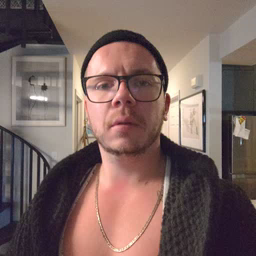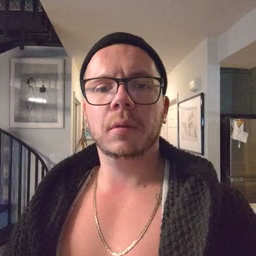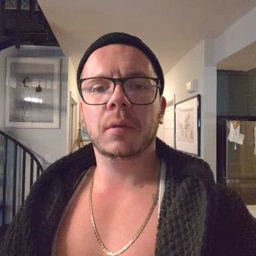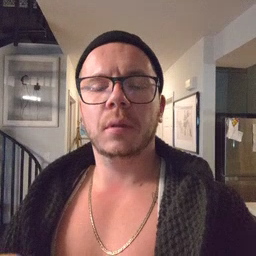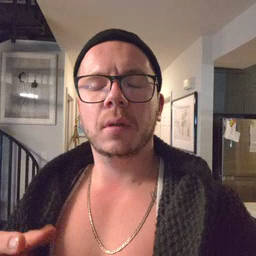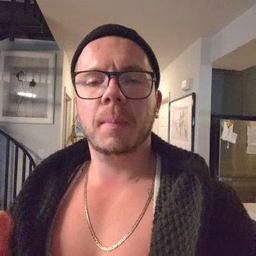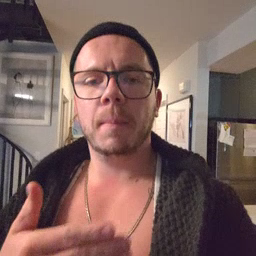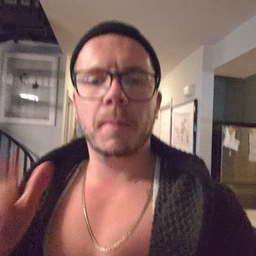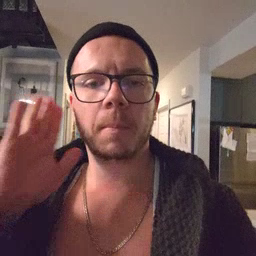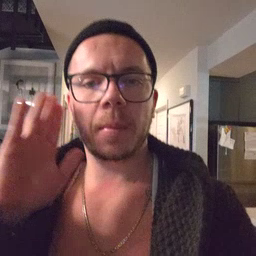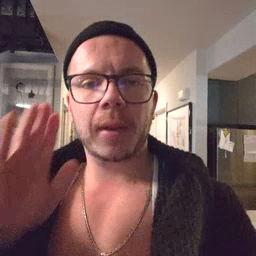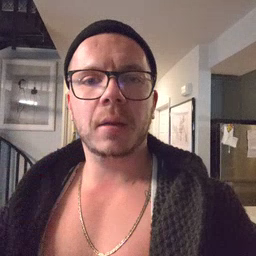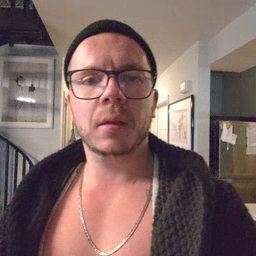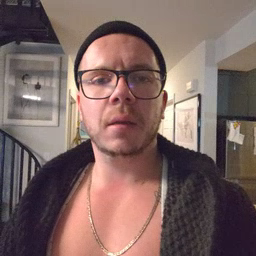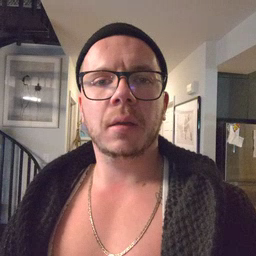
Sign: puppy